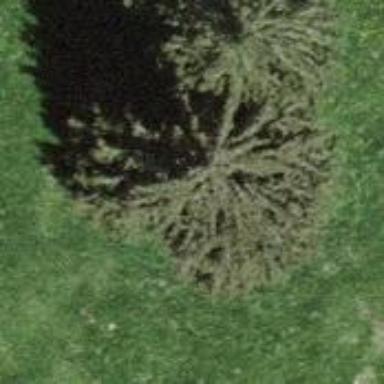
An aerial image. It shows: Beautiful tree in nature.